Interaction volume radius: 5 \u00c5
Interaction volume height: 45 \u00c5
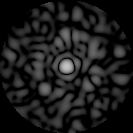
Disorder parameter: 0.8143